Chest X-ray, PA view. Patient: 64 years old, sex F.
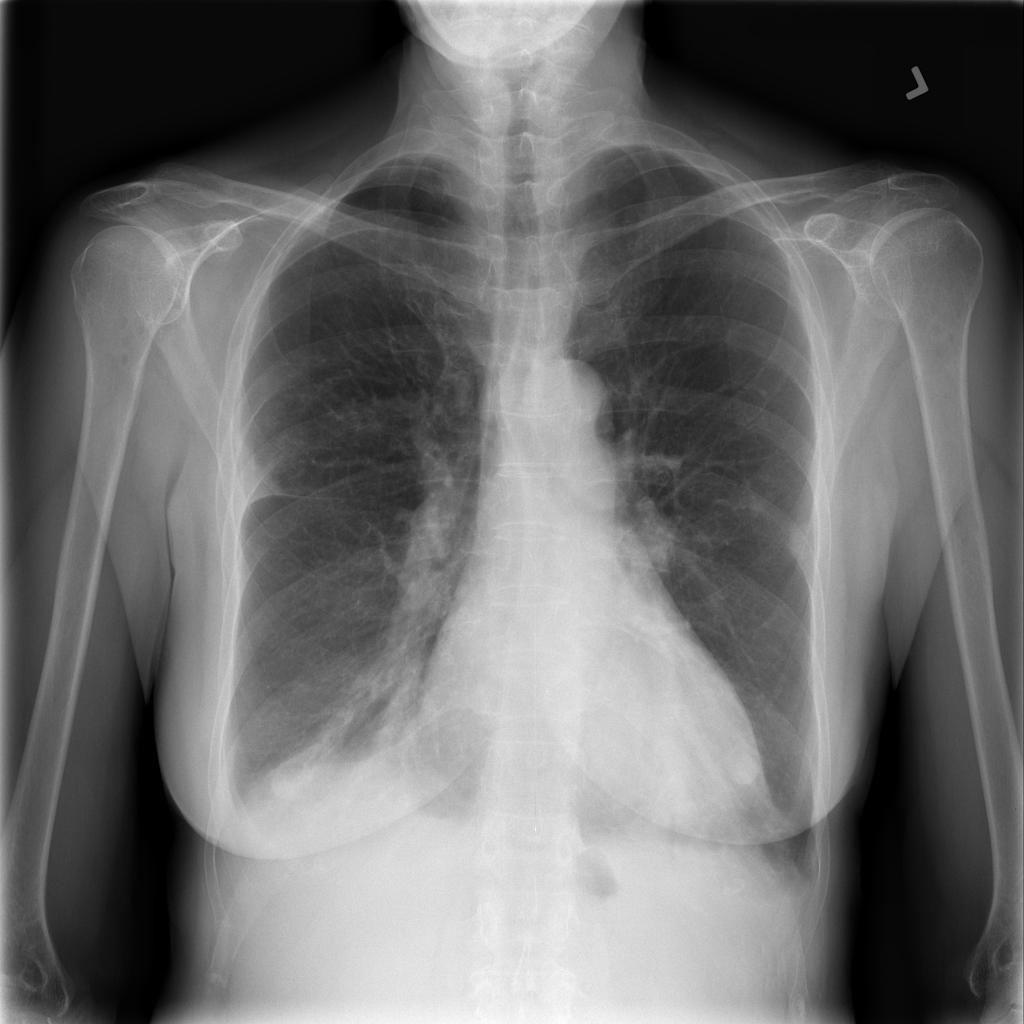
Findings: Effusion, Nodule